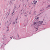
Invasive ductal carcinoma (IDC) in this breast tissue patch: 1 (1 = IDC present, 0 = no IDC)